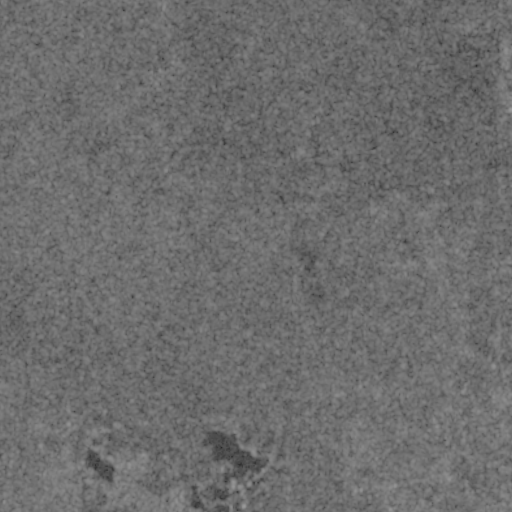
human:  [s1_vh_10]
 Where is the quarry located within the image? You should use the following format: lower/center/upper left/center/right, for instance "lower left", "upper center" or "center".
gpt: The quarry is located in the lower left of the image.
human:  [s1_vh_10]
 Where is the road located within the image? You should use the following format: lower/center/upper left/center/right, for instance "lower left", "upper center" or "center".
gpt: There is no road in the image.

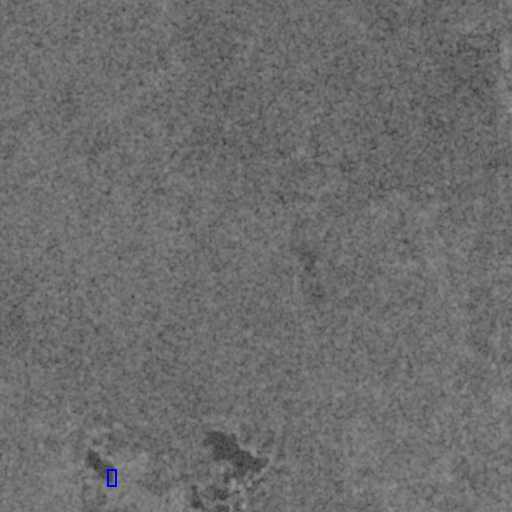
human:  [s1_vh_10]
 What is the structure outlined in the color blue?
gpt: The structure outlined in blue is a quarry.
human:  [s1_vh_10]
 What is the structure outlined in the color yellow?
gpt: There is no yellow outline.